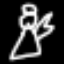
Label: angel